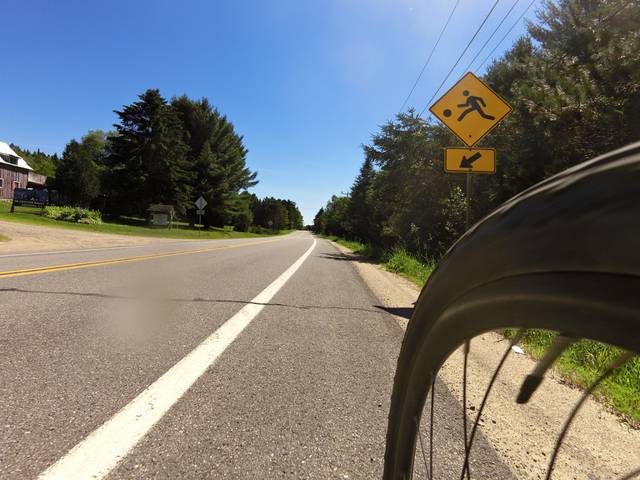
Region: Canada
Coordinates: 46.002, -74.622